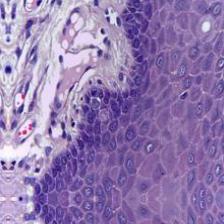
Diagnosis: Normal